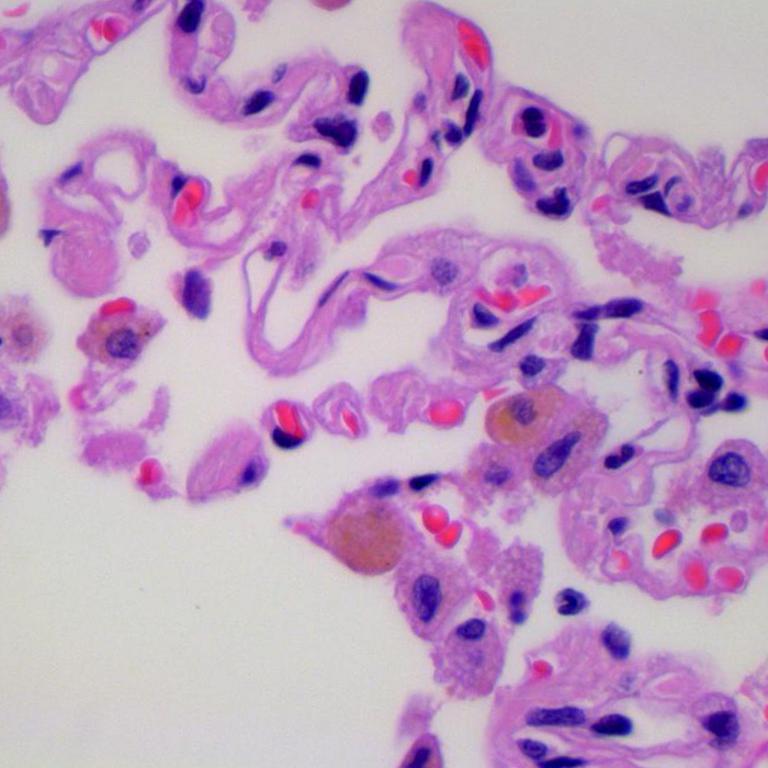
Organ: lung
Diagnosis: benign